Field crop: maize
Growth stage: 2
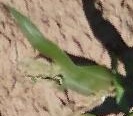
Species: maize